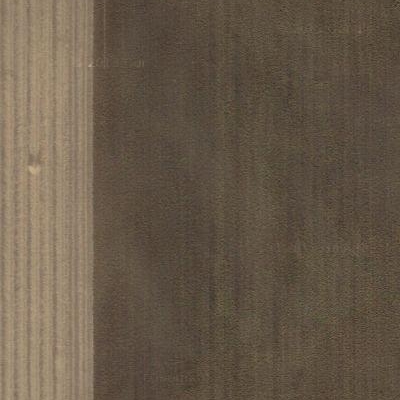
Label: Field